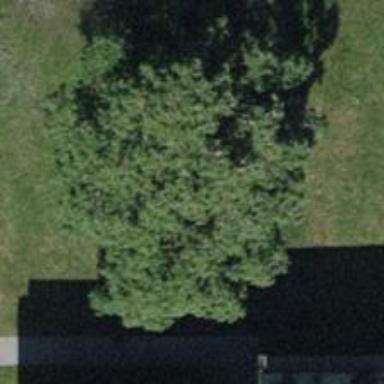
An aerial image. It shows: Semi-evergreen needle-leaved tree.